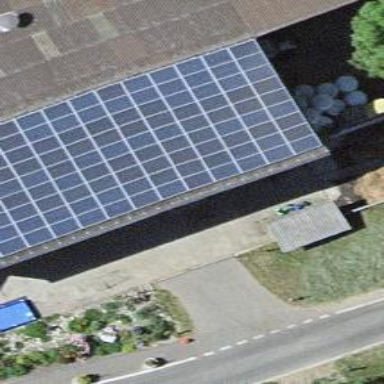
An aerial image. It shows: Solar power generator with photovoltaic panels.